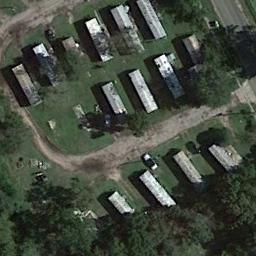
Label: mobile_home_park